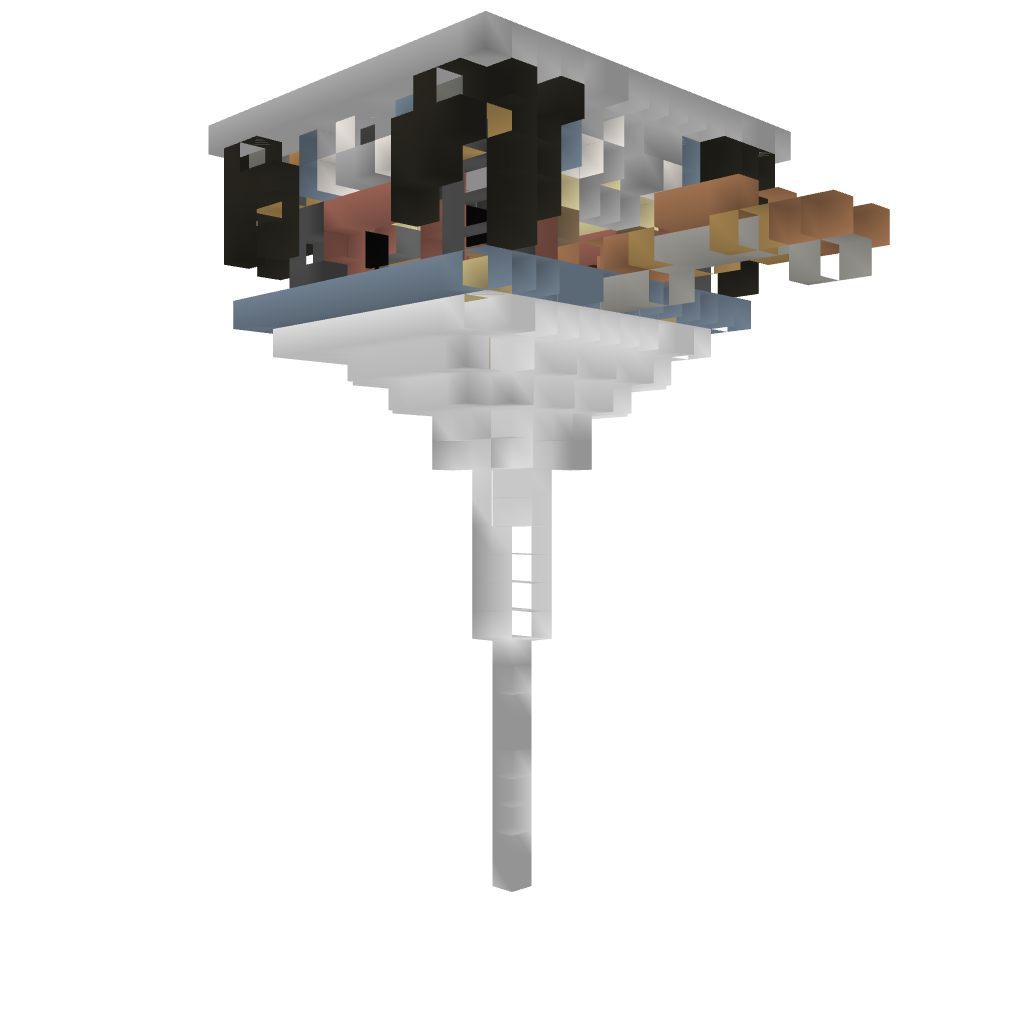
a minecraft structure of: House in Clouds